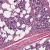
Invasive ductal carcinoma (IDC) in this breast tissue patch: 1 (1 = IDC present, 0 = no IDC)